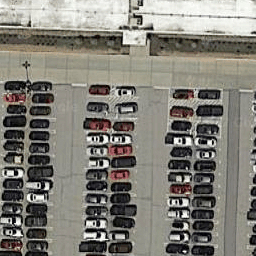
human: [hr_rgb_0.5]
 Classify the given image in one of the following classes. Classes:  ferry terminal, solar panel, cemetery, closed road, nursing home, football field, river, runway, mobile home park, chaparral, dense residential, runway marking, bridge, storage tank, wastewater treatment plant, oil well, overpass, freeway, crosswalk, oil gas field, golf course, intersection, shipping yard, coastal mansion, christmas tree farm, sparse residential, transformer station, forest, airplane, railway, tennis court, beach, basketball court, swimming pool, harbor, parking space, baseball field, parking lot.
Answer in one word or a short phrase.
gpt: parking lot